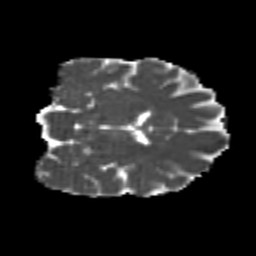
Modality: MD
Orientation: coronal
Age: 25
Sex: female
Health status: healthy
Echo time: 0.074 s